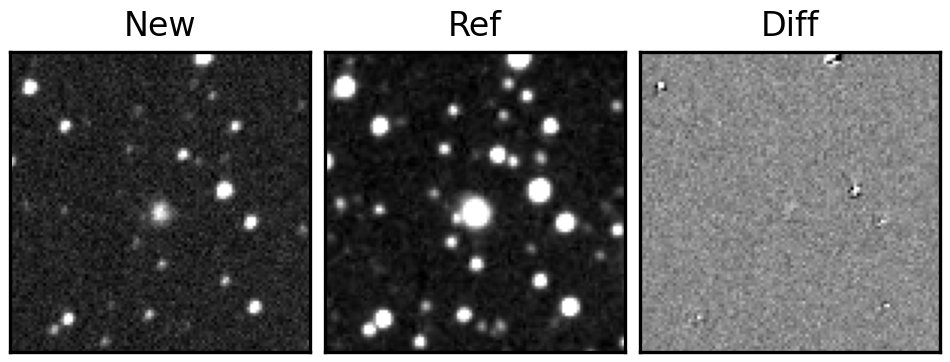
Label: real